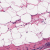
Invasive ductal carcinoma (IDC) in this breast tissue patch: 0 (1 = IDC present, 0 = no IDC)